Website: walmart
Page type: review-order
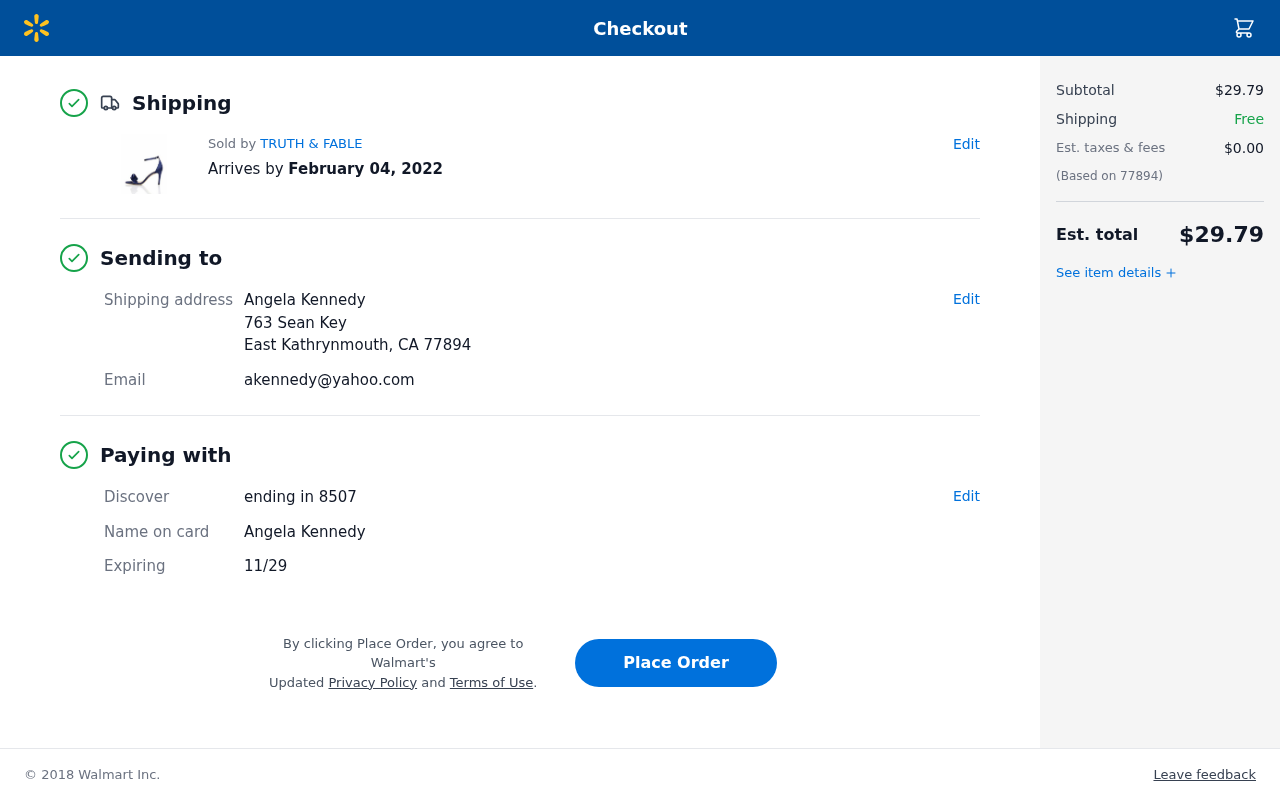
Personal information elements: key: PII_CARD_EXPIRY
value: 11/29
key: PII_CARD_LAST4
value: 8507
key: PII_CARD_TYPE
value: Discover
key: PII_CITY_STATE_ZIP
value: East Kathrynmouth, CA 77894
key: PII_EMAIL
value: akennedy@yahoo.com
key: PII_FULLNAME
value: Angela Kennedy
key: PII_FULLNAME2
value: Angela Kennedy
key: PII_POSTCODE
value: (Based on 77894)
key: PII_STREET
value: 763 Sean Key
Product elements: key: PRODUCT1_BRAND
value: TRUTH & FABLE
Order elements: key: ORDER_DELIVERY_DATE
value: February 04, 2022
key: ORDER_SUBTOTAL
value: $29.79
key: ORDER_TAX
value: $0.00
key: ORDER_TOTAL
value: $29.79